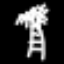
Label: palm tree